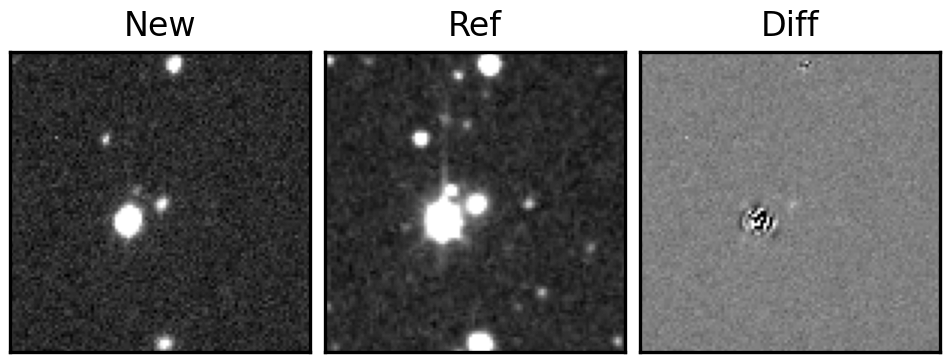
Label: real